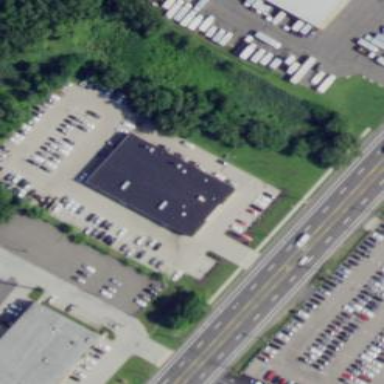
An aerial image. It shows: Building that houses car repair shop.